Question: I'm a complete novice in gui-programming and I'm looking for an easy way to visualize a data structure I have. I own another program that does a similar job and the component it uses seems like it would fulfill my purposes as well. So instead of testing out different components myself (Which would undoubtedly force me to learn a lot), I'm wondering if there's a fast way out of it.
Is there anyway to find out what specific wpf/winform component a program is using without asking author/having source code access?
Edit:
Looks like this, the area it's in is scrollable horizontally/vertically. The objects on it are selectable, moveable and have actions associated with their right-click menu. I want to visualize an undirected graph and have the possibility to interact with the nodes graphically.
Here's the control I'm talking about:

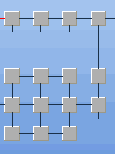
Answer: First step, I'd look at the assemblies the app references. If it references a dll from a component vendor (a simple search can figure this out), you can visit the vendor's website and check out their offerings.
If it is a custom control embedded within the application, and its a WPF app, I'd use <URL>.

(Image ganked from <URL>. Snoop can sniff out the visual tree of a WPF application at runtime and show you all the controls that make it up.